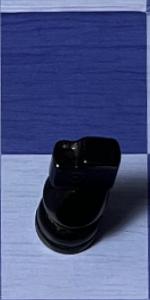
Label: Knight_Black